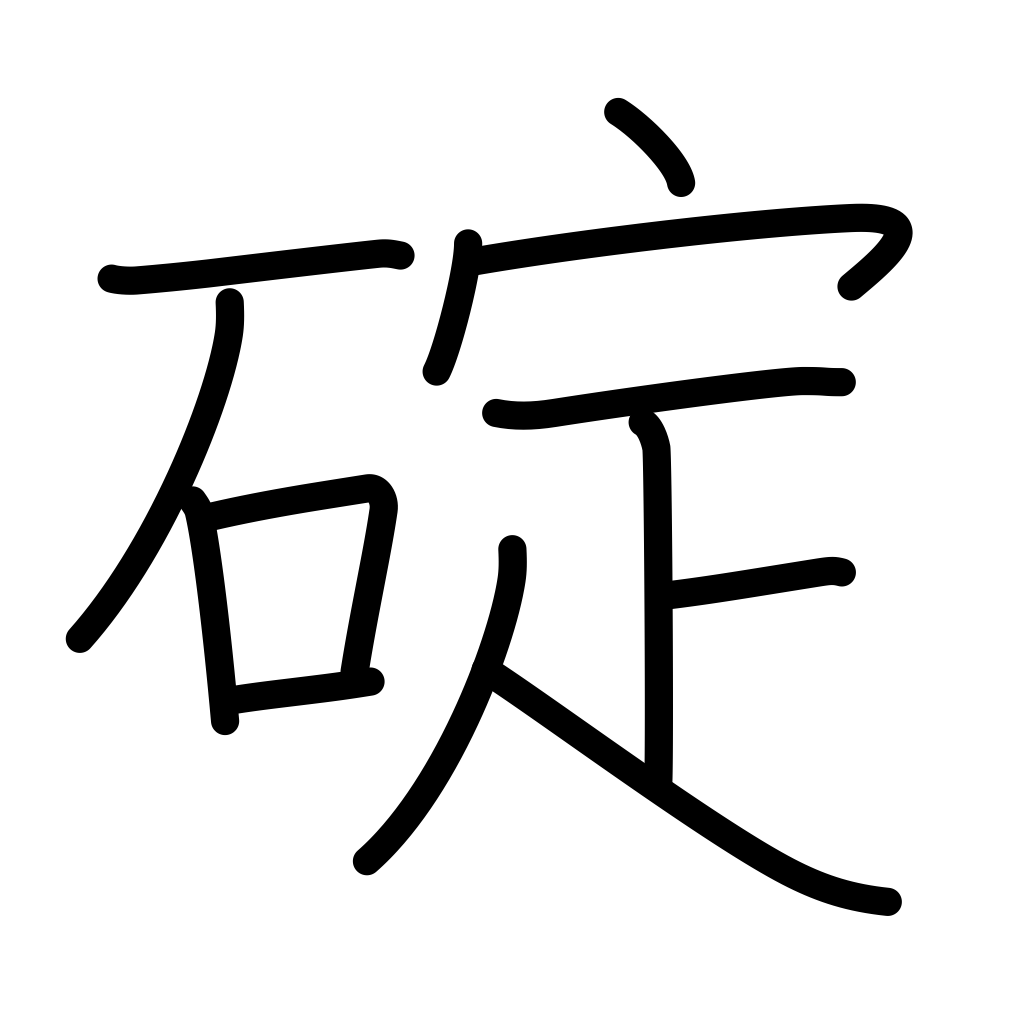
Meaning: anchor, grapnel